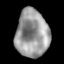
Tissue: lung
Cell type: Others
Senescence score: 0.2177
Nuclear area (px): 1534
Mean DAPI intensity: 153.142